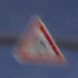
Verkehrszeichen: EinseitigVerengteFahrbahnRechts
Umgebung: Outdoor, RoadRail
Tageszeit: MorningAfternoon
Wetter: PartlyCloudy
Licht: Natural
Jahreszeit: NotSpecified
Kontrast: HighContrast